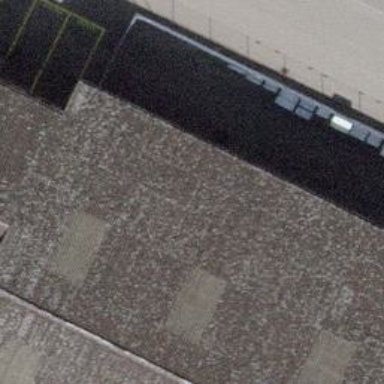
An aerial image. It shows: View of roof of building.